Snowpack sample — Snodgrass Mountain, Crested Butte, Colorado (2/4/25, 12:06 PM MST)
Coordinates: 38.923, -106.968
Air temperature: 35 °F
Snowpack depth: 80 cm
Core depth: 80 cm
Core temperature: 32 °F
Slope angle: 14°, slope face: 78°
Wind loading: low
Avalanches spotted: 0
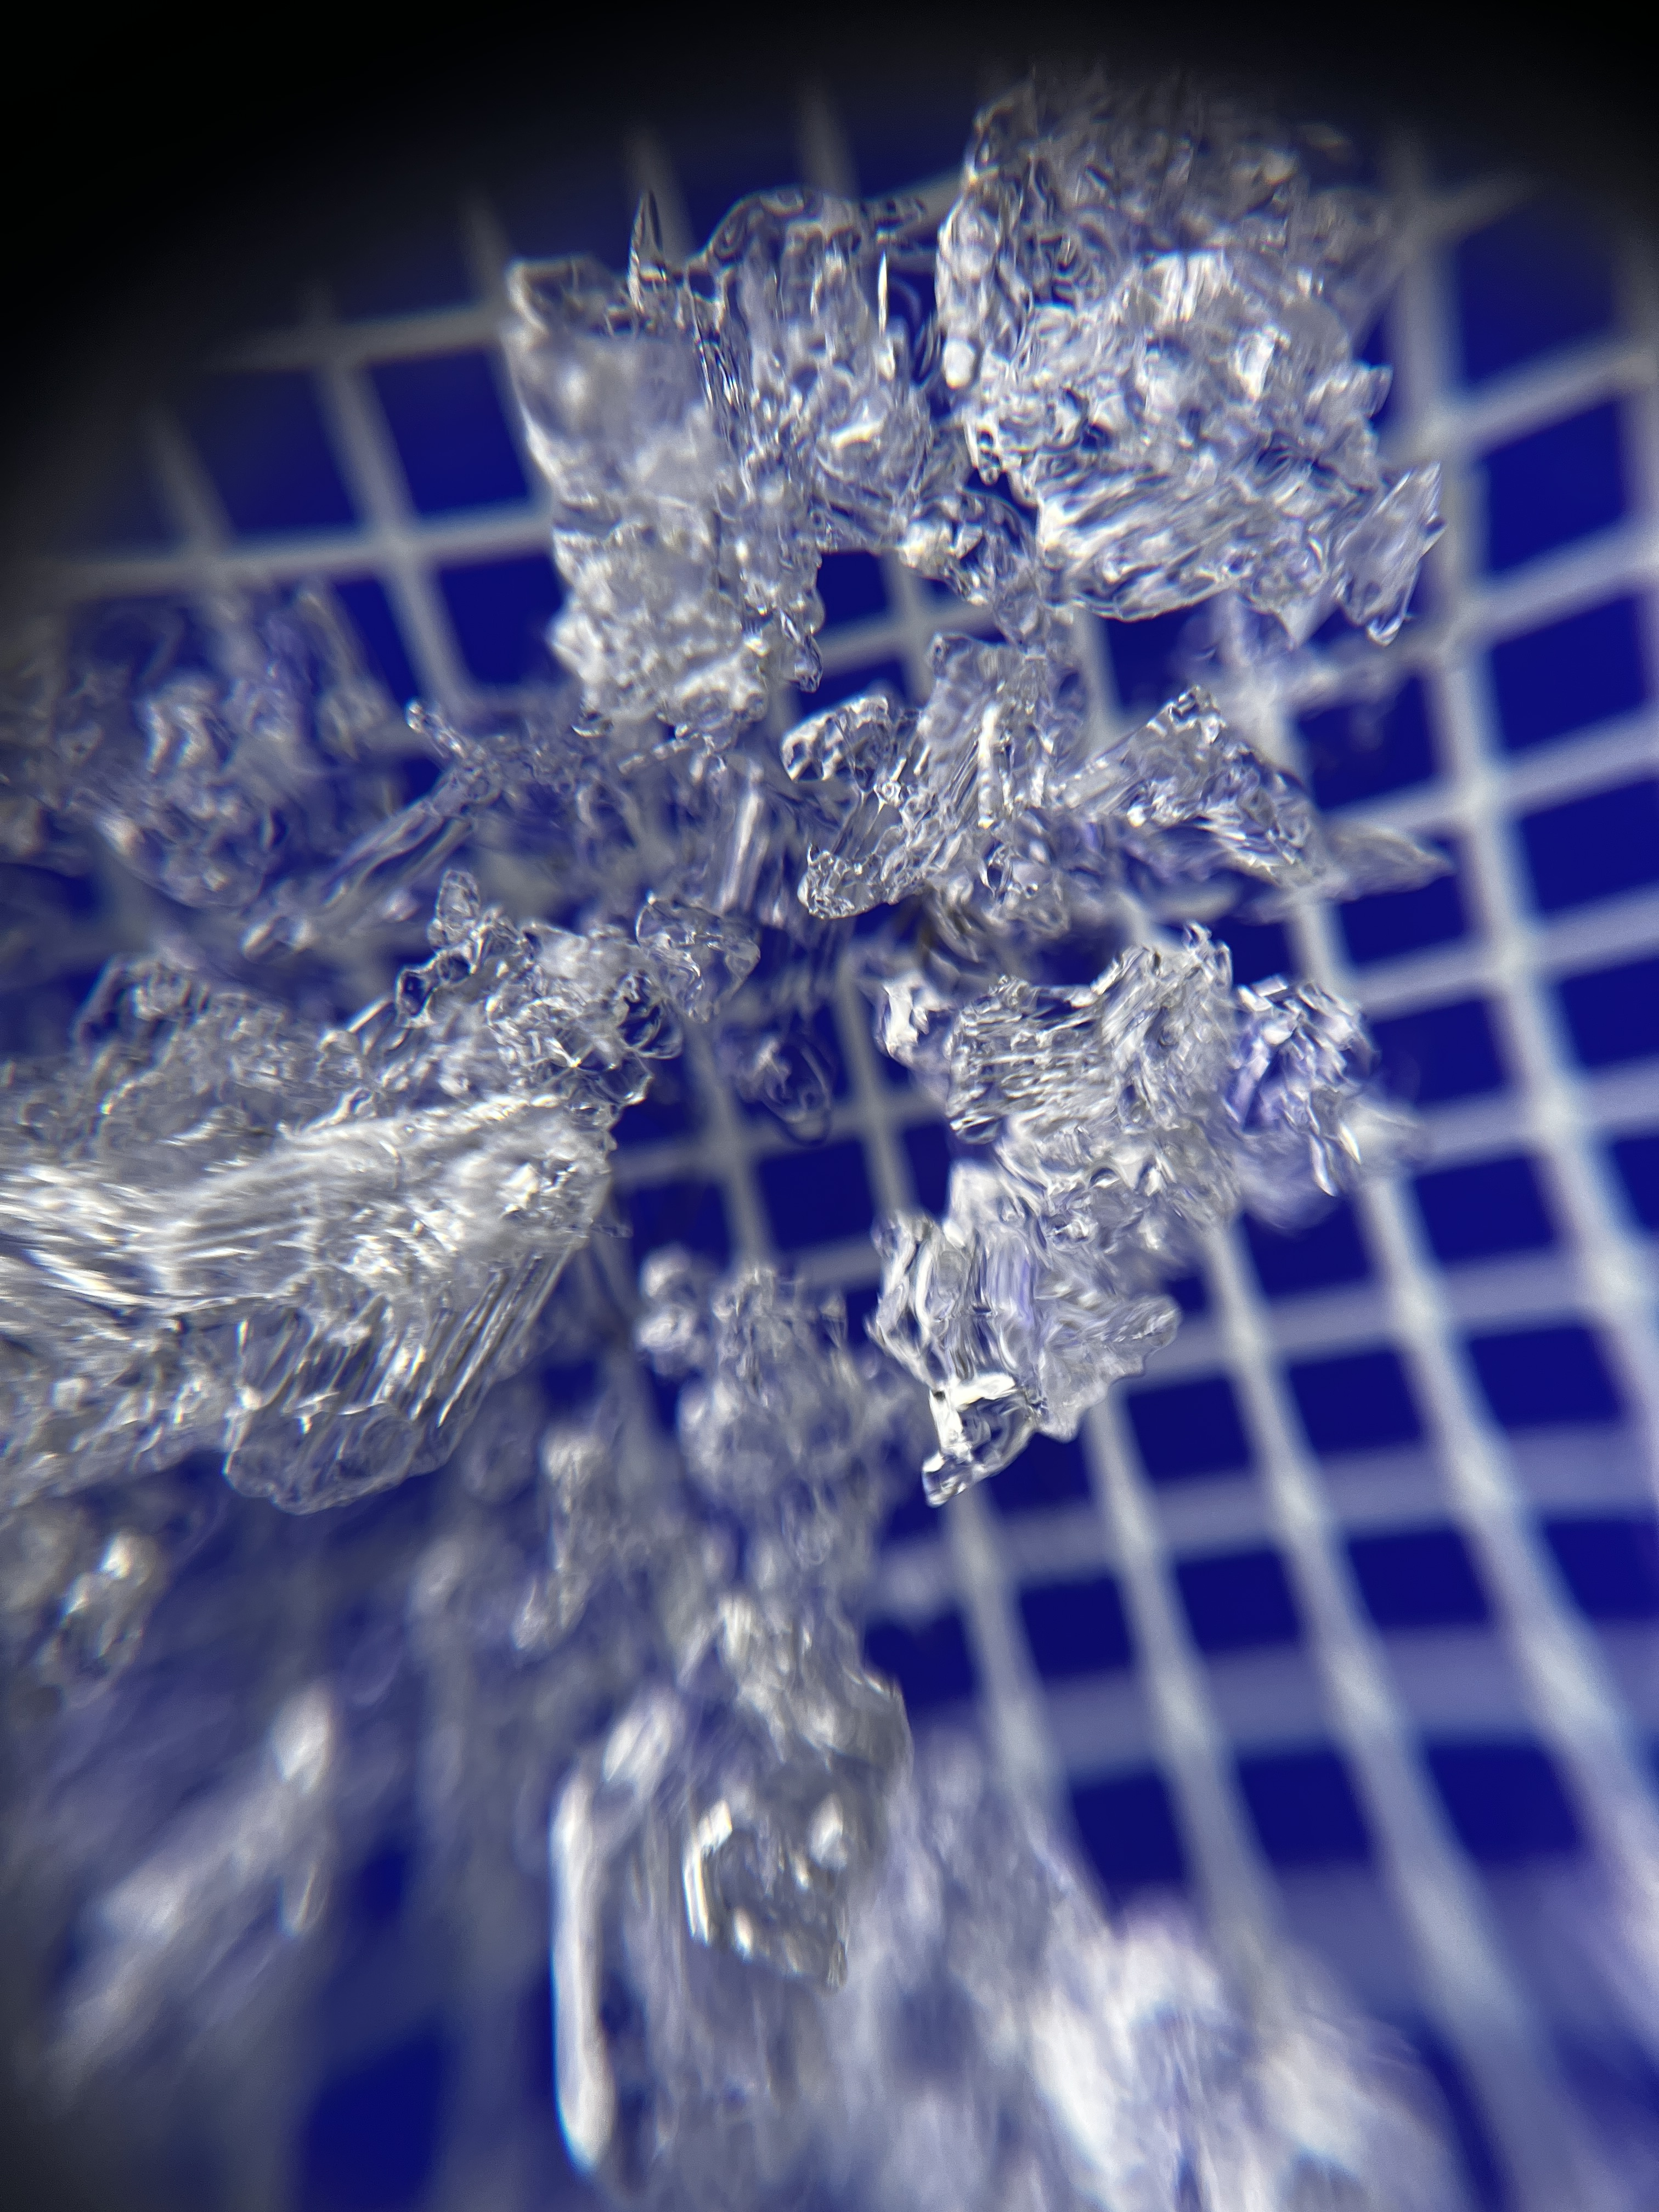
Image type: magnified_profile
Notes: No avalanches nearby, unusually warm weather for the last month reported by residents, Collected 25 yards from treeline